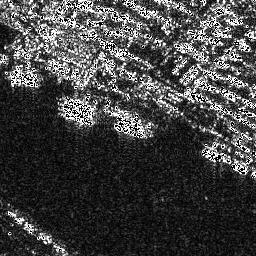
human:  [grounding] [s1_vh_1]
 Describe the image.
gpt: In the satellite image, there is  <ref>2 medium ship </ref> <box>[[1, 26, 15, 33, 0], [21, 39, 37, 49, 0]]</box> located at left,  <ref>1 medium ship </ref> <box>[[43, 46, 57, 54, 0]]</box> located at center,  <ref>1 medium ship </ref> <box>[[77, 56, 96, 67, 0]]</box> located at right.